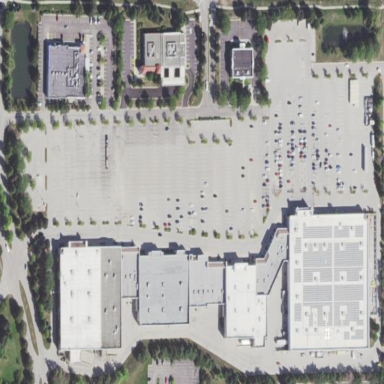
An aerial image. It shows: Retail area.